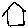
Label: house